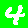
Digit: 4